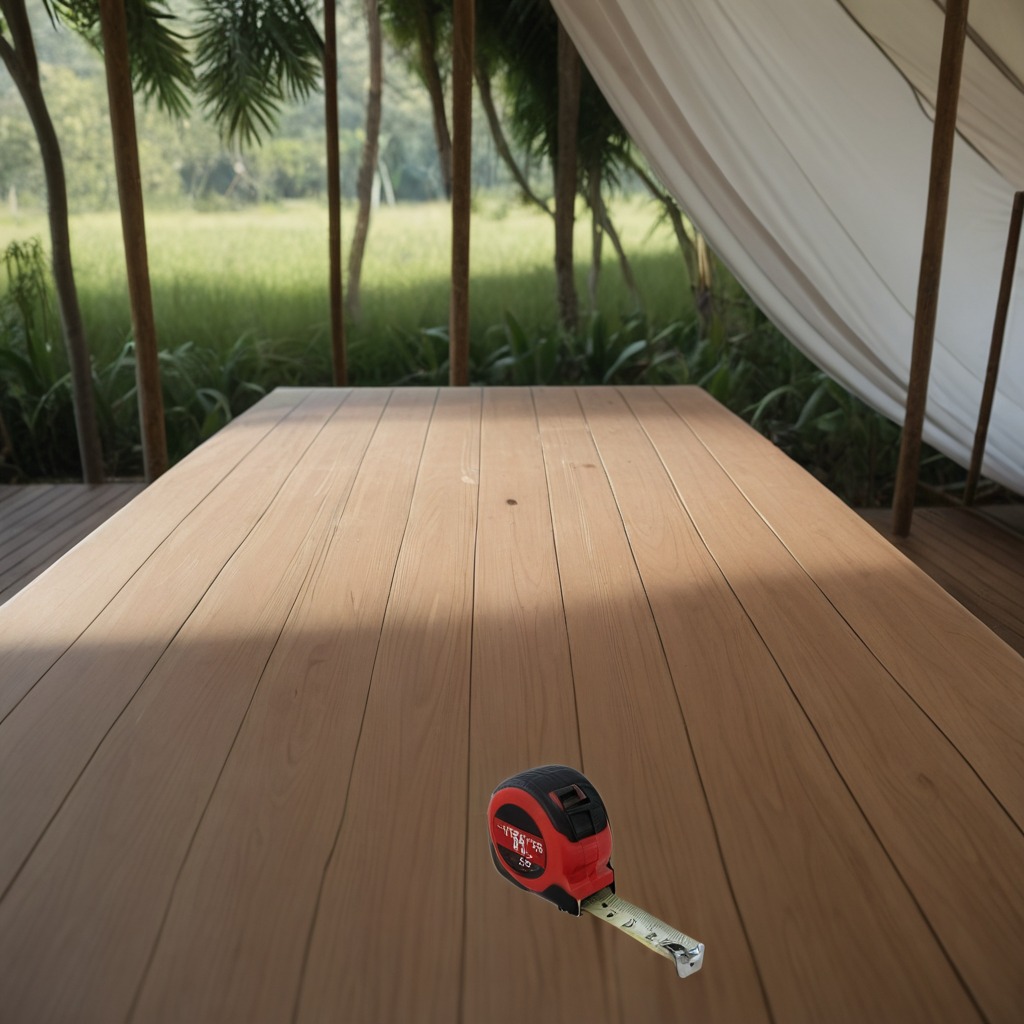
A measuring tape is lying on the wooden table.